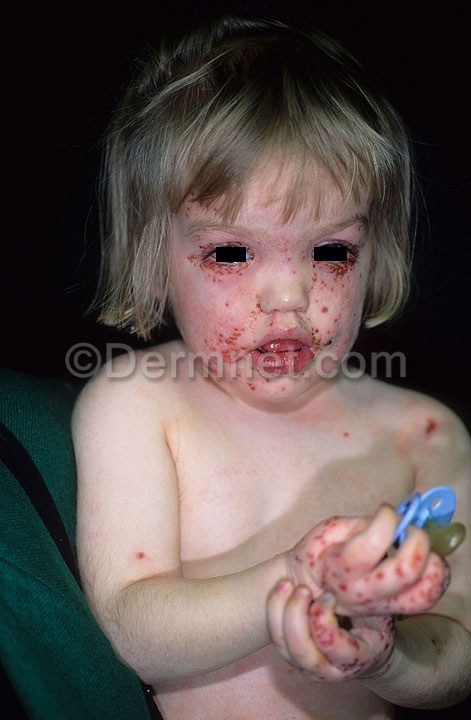
Disease: Warts Molluscum and other Viral Infections